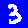
Digit: 3